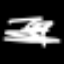
Label: fork